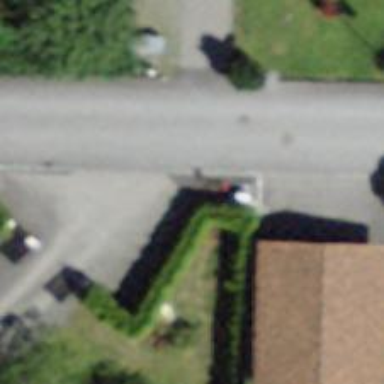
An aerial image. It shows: Hedge barrier.